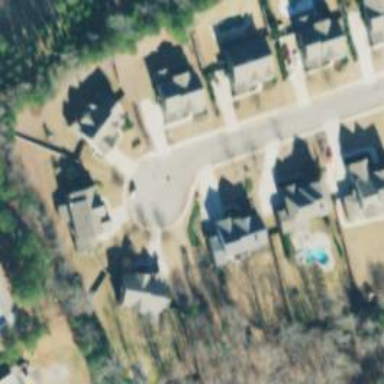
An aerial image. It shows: Driveway leading to service road.